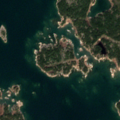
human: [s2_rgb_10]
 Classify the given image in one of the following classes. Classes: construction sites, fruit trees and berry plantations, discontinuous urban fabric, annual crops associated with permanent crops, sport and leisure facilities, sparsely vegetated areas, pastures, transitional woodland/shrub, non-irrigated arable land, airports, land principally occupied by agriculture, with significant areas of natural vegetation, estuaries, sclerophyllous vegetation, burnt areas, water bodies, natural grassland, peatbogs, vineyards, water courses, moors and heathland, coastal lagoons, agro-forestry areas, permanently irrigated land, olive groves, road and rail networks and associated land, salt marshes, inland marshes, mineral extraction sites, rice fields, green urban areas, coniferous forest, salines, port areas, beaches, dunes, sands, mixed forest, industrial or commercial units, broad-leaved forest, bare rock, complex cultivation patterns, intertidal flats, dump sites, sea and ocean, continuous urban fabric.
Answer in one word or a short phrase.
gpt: coniferous forest, mixed forest, sea and ocean